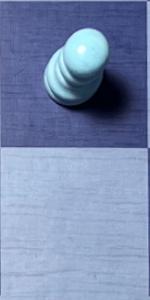
Label: Empty